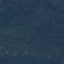
Land use / land cover class: Forest